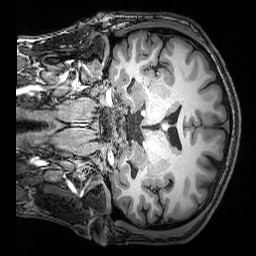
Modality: T1w
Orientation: coronal
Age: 30
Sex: male
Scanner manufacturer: siemens
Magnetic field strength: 3 T
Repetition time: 2.53 s
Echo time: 0.00388 s